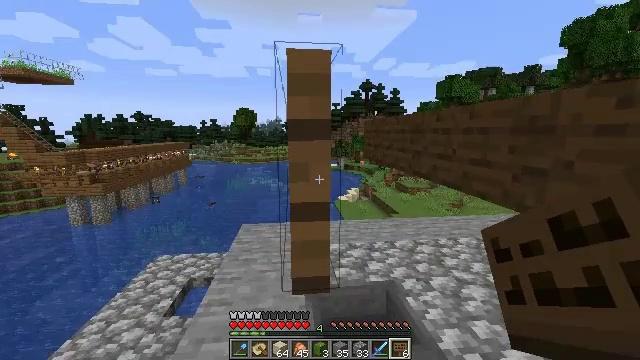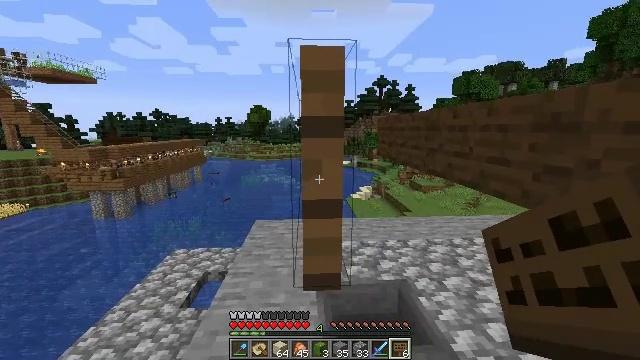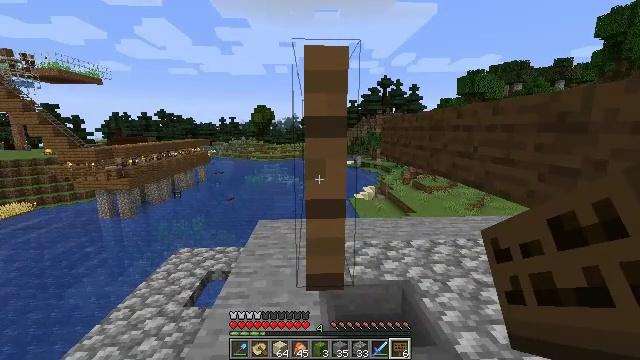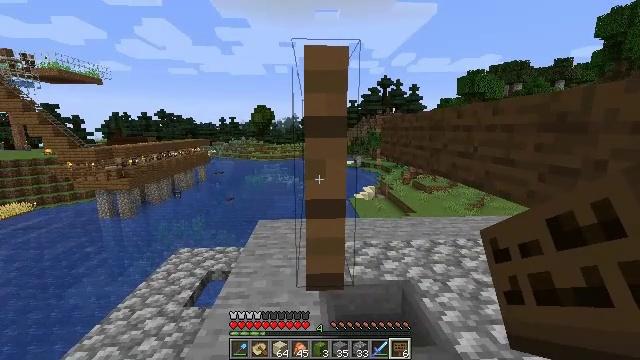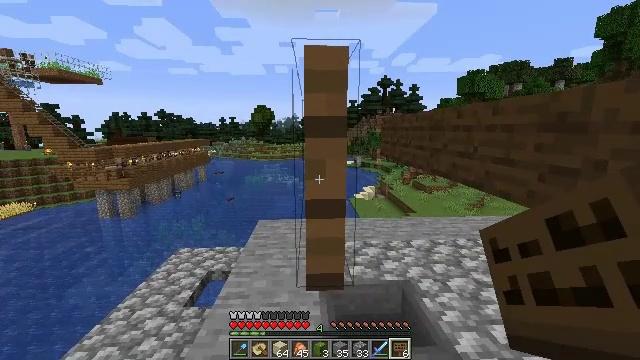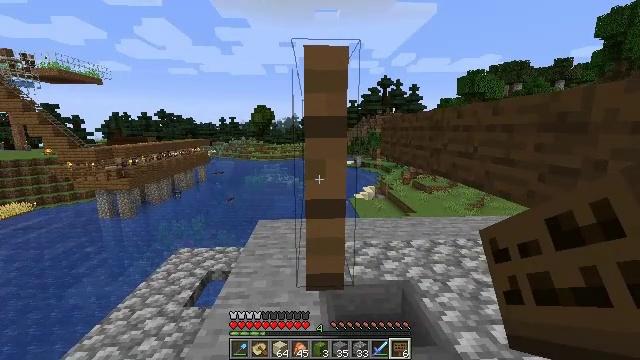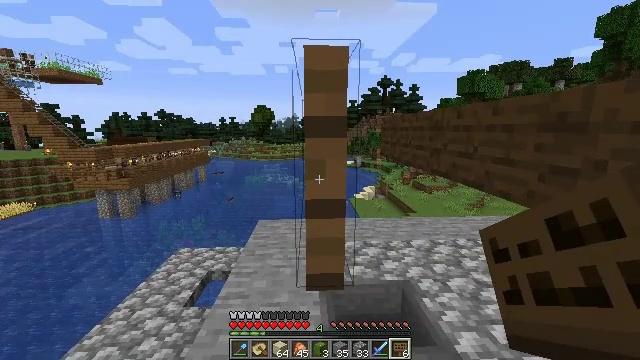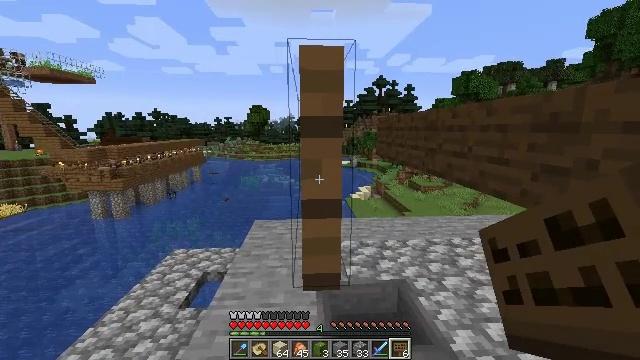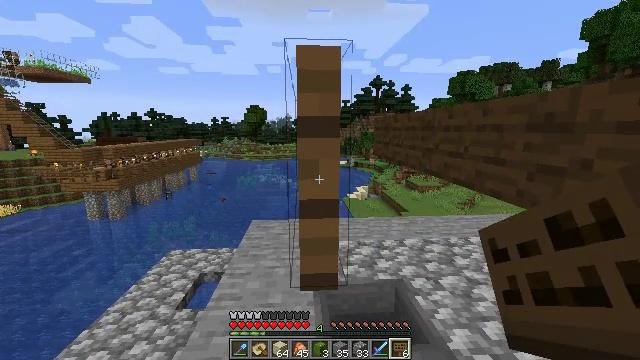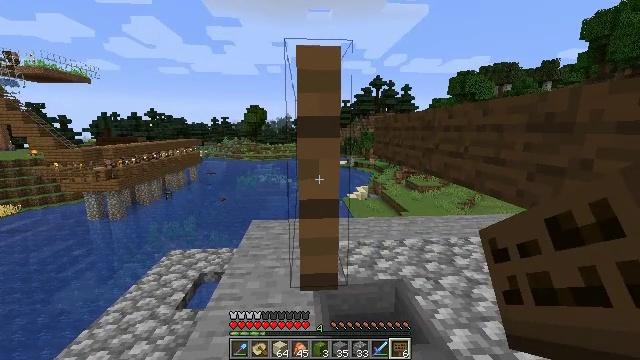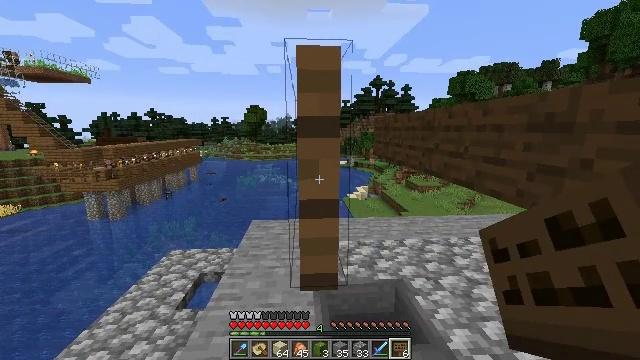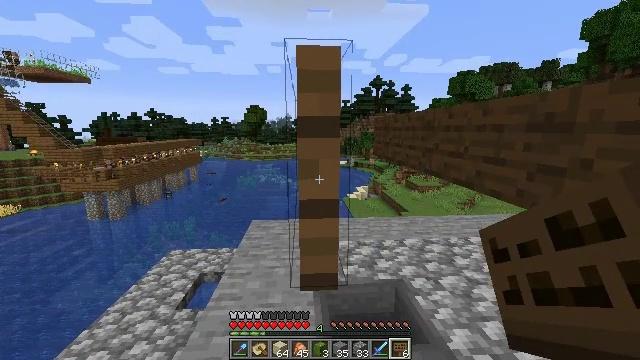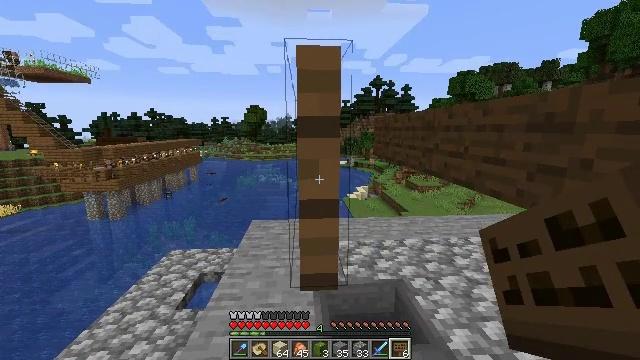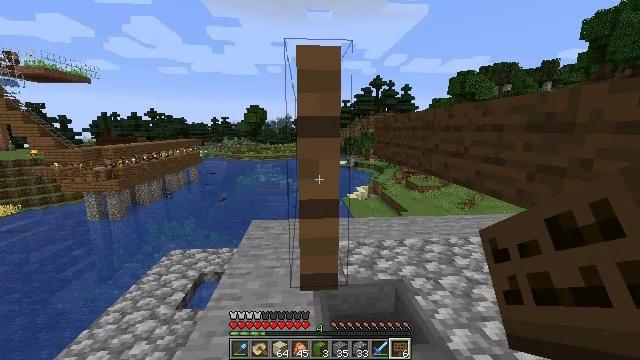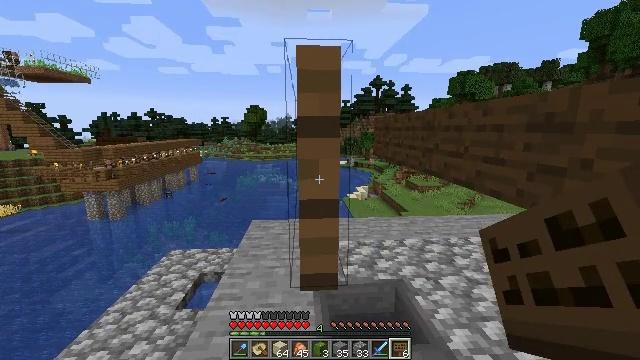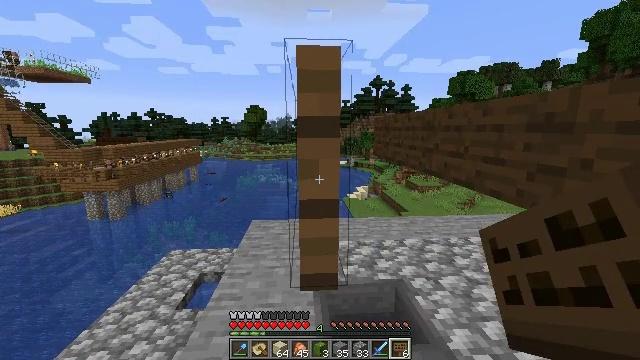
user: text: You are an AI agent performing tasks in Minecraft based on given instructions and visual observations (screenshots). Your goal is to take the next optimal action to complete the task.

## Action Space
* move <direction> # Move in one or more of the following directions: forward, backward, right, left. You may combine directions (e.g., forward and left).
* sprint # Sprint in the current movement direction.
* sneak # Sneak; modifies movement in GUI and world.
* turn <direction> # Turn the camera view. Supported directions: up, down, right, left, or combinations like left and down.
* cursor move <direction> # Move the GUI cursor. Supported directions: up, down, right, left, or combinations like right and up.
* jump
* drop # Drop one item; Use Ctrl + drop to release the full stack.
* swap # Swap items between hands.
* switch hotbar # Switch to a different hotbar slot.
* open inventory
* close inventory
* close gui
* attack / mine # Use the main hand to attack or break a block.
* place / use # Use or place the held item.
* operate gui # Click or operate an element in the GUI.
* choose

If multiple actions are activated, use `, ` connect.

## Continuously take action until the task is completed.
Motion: motion action
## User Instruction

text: Attack the spruce wall sign to remove it.
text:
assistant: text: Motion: turn left
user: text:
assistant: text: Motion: no_op
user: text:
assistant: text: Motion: no_op
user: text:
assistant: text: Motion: no_op
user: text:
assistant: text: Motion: no_op
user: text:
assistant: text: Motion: no_op
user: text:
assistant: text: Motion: no_op
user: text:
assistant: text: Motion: no_op
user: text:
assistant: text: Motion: no_op
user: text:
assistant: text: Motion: no_op
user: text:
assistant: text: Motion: no_op
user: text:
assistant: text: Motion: no_op
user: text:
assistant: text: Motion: no_op
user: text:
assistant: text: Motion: no_op
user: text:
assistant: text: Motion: no_op
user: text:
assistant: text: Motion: no_op
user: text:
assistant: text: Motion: no_op
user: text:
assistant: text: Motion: no_op
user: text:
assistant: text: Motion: no_op
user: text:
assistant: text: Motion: no_op
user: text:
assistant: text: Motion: no_op
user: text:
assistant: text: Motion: no_op
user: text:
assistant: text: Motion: no_op
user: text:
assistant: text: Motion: no_op
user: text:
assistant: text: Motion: no_op
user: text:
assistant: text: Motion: no_op
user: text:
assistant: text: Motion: open inventory
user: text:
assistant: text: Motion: open inventory
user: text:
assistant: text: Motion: open inventory
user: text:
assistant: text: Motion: cursor move right